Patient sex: M
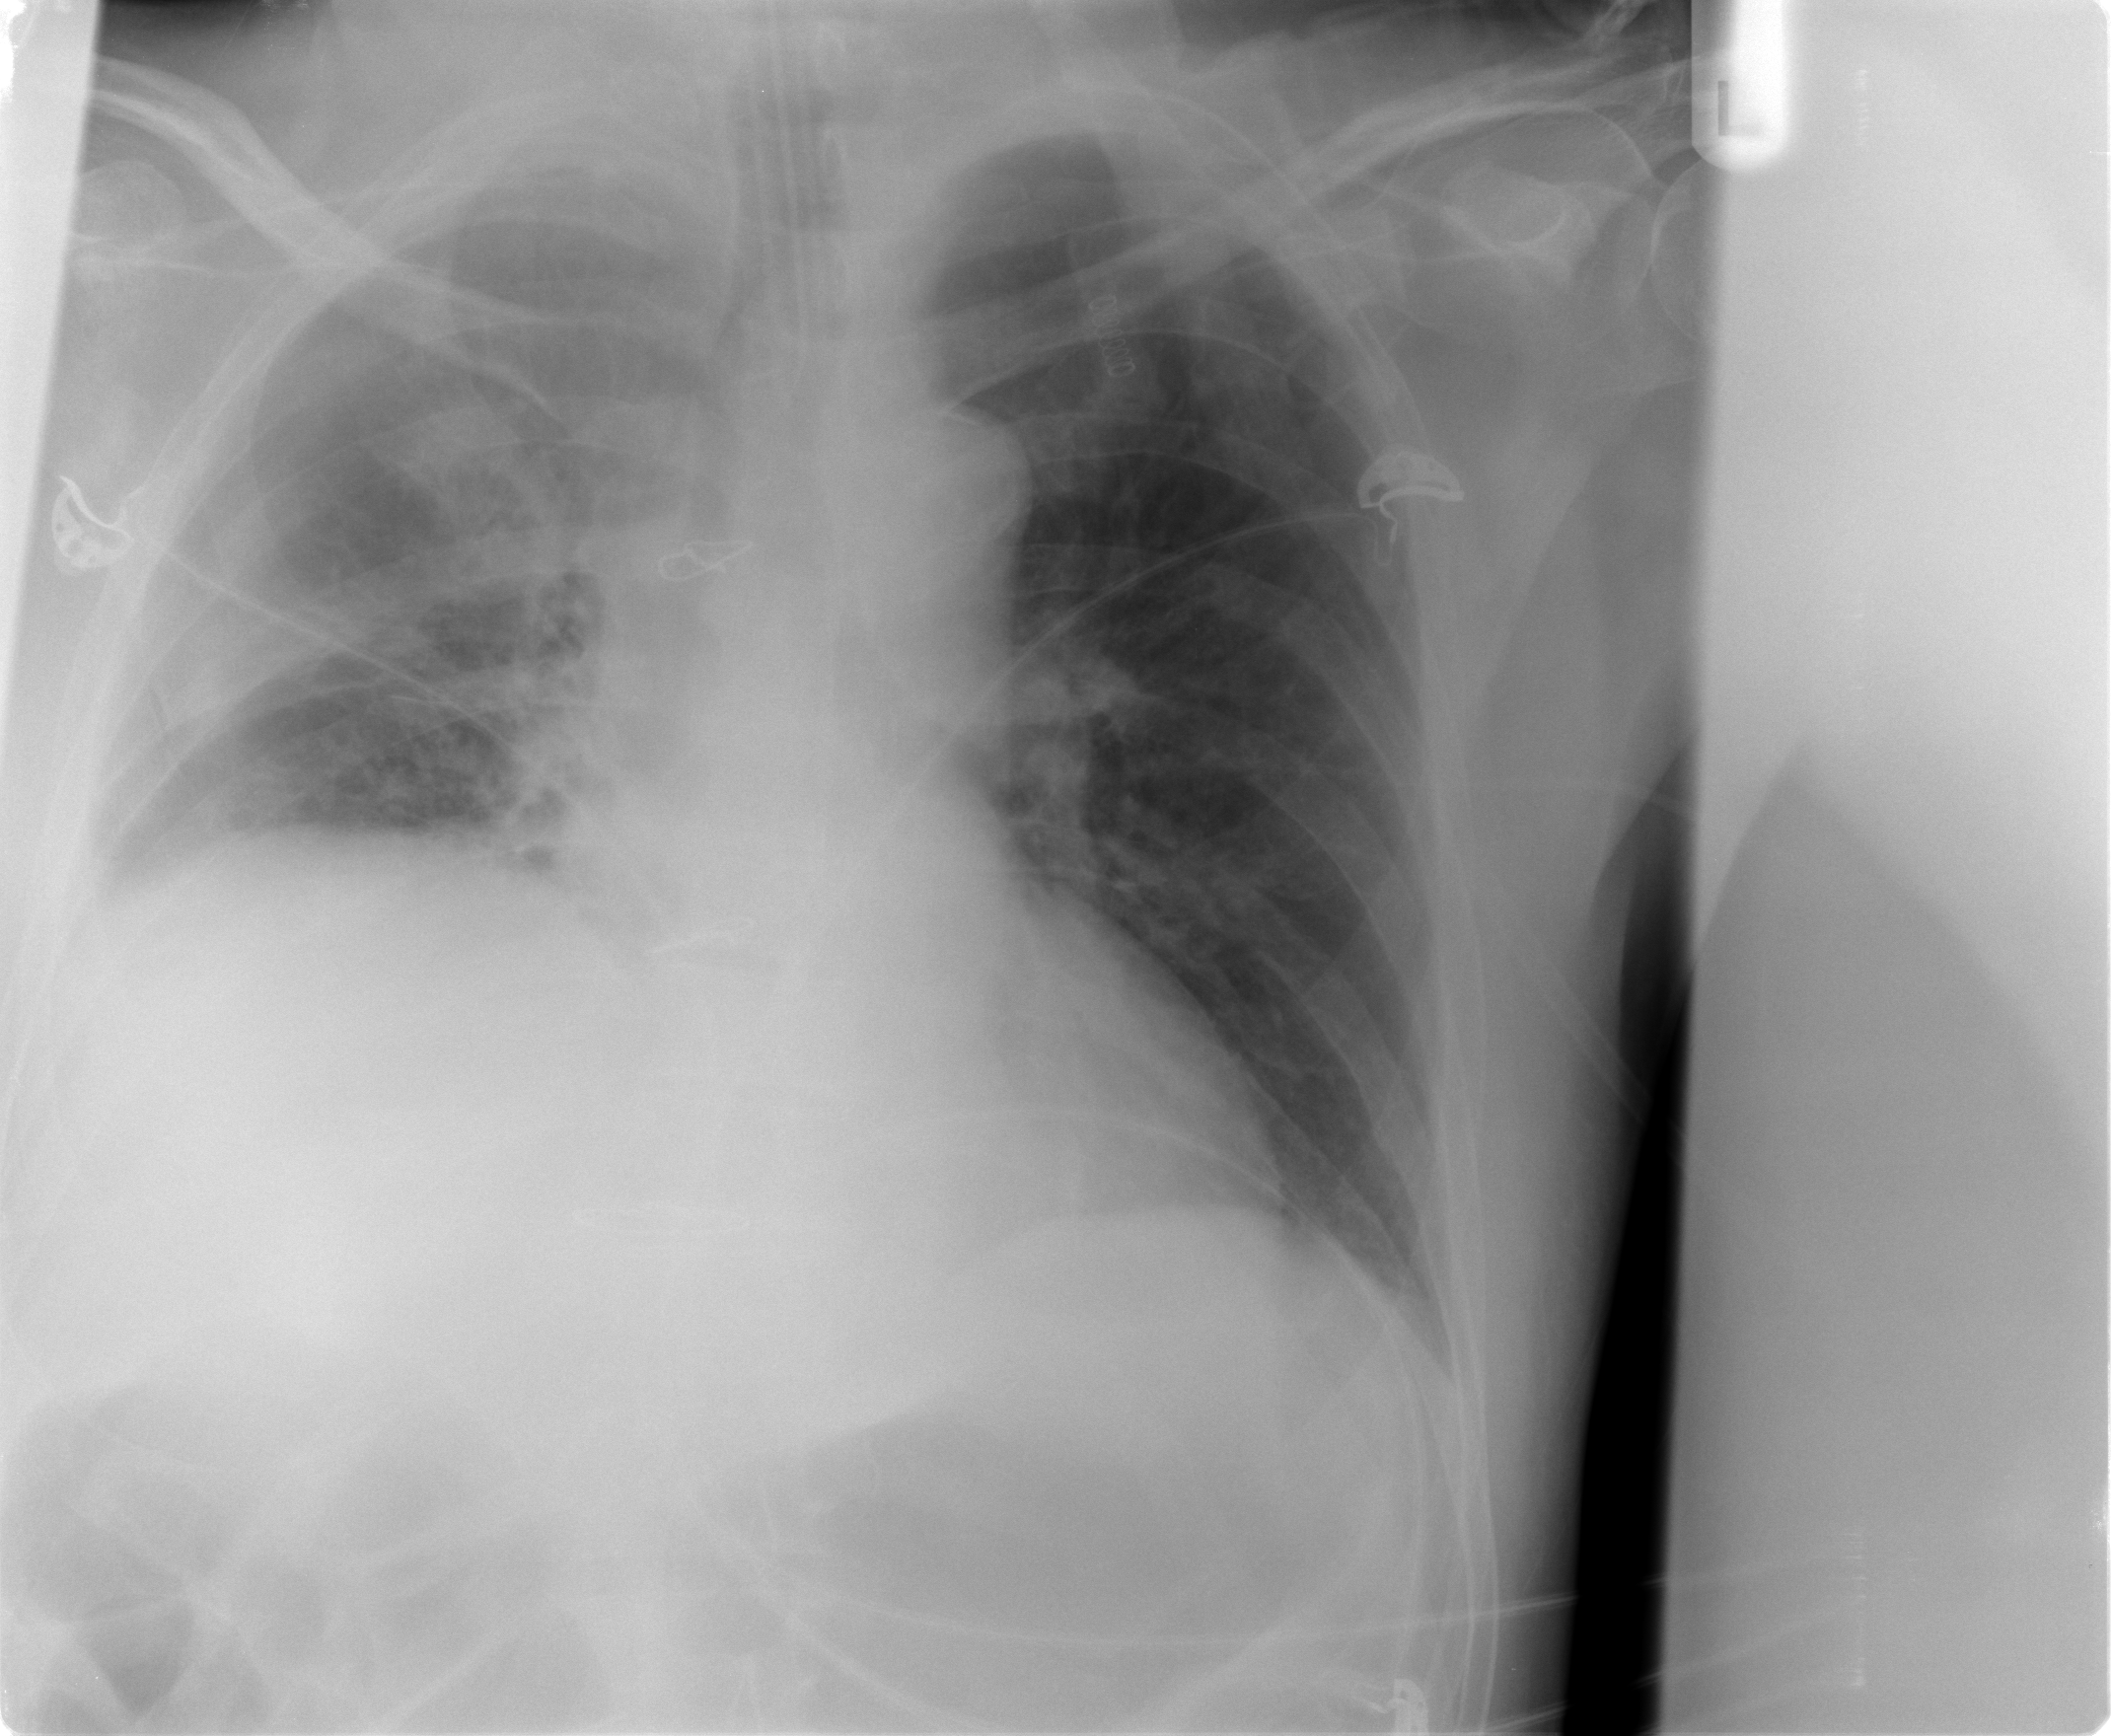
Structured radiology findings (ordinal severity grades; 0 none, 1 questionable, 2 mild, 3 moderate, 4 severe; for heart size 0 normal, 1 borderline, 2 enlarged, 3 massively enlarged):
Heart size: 0
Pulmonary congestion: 0
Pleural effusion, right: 2
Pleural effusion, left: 0
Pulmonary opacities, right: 3
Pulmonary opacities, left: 0
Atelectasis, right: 2
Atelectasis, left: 0